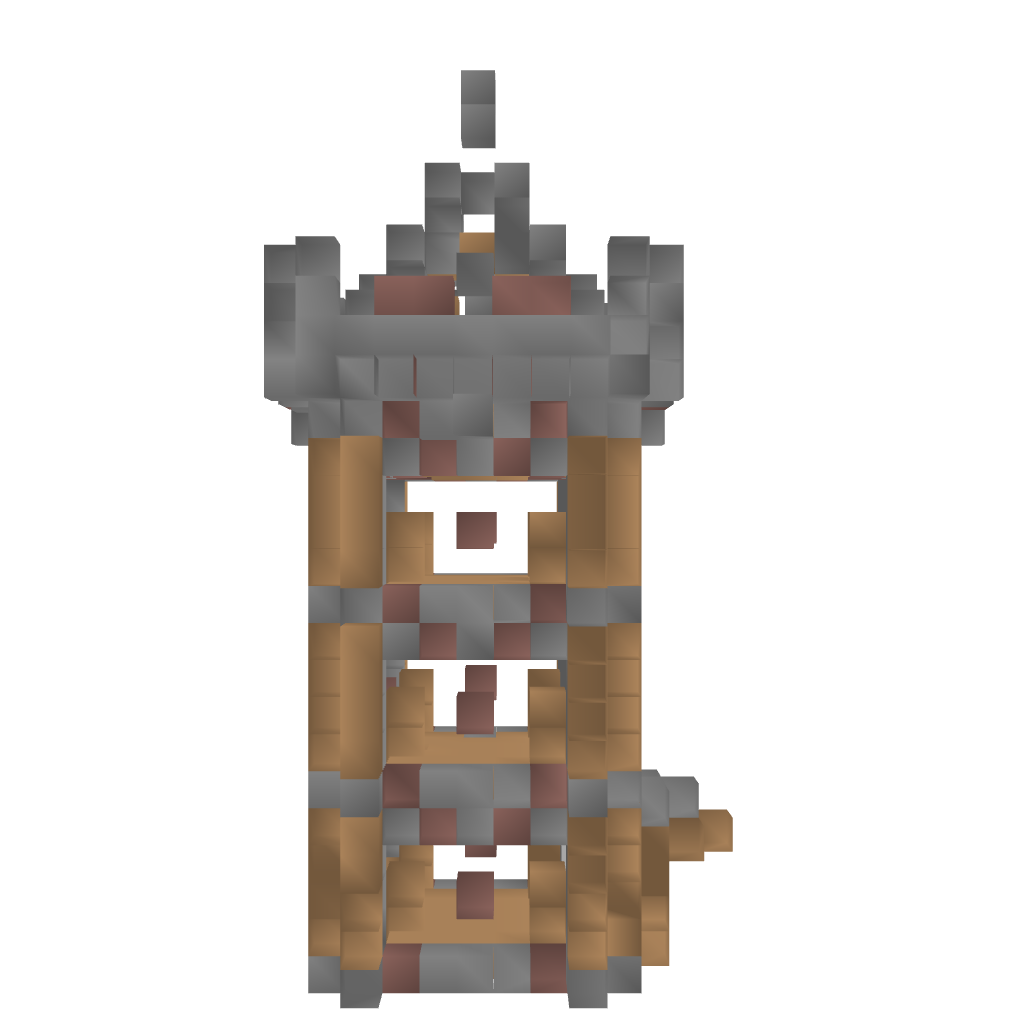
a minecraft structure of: MagicTower 1 bad low quality